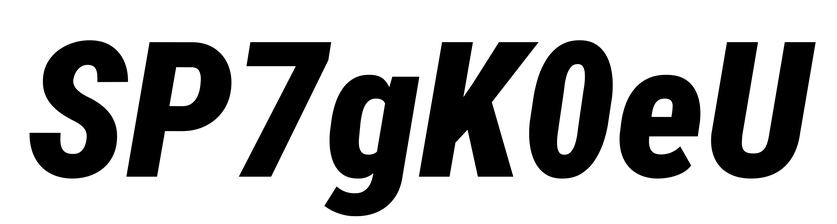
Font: Roboto-Italic_Condensed_Black_Italic